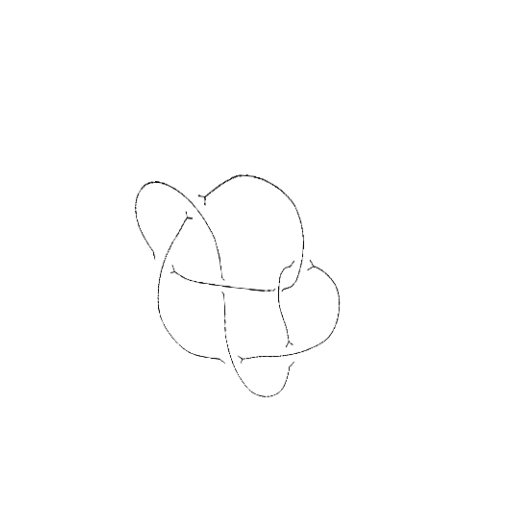
Crossing number: 7